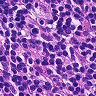
Metastatic tissue present: no